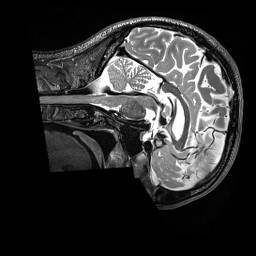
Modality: T2w
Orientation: sagittal
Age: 41
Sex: male
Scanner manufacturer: siemens
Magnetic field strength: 3 T
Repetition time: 3.2 s
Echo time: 0.562 s